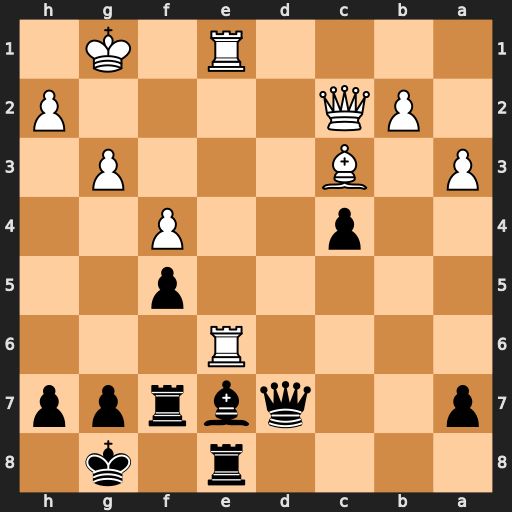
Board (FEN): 4r1k1/p2qbrpp/4R3/5p2/2p2P2/P1B3P1/1PQ4P/4R1K1
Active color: b
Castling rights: -
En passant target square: -
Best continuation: Bc5+ Kf1 Rxe6